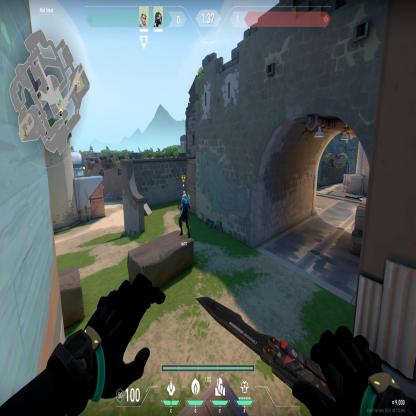
Label: teammate